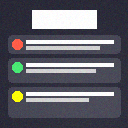
Screen state: on